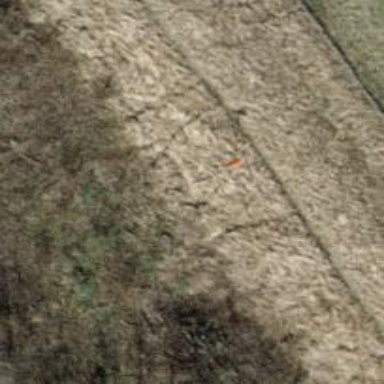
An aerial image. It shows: Aerial marker.